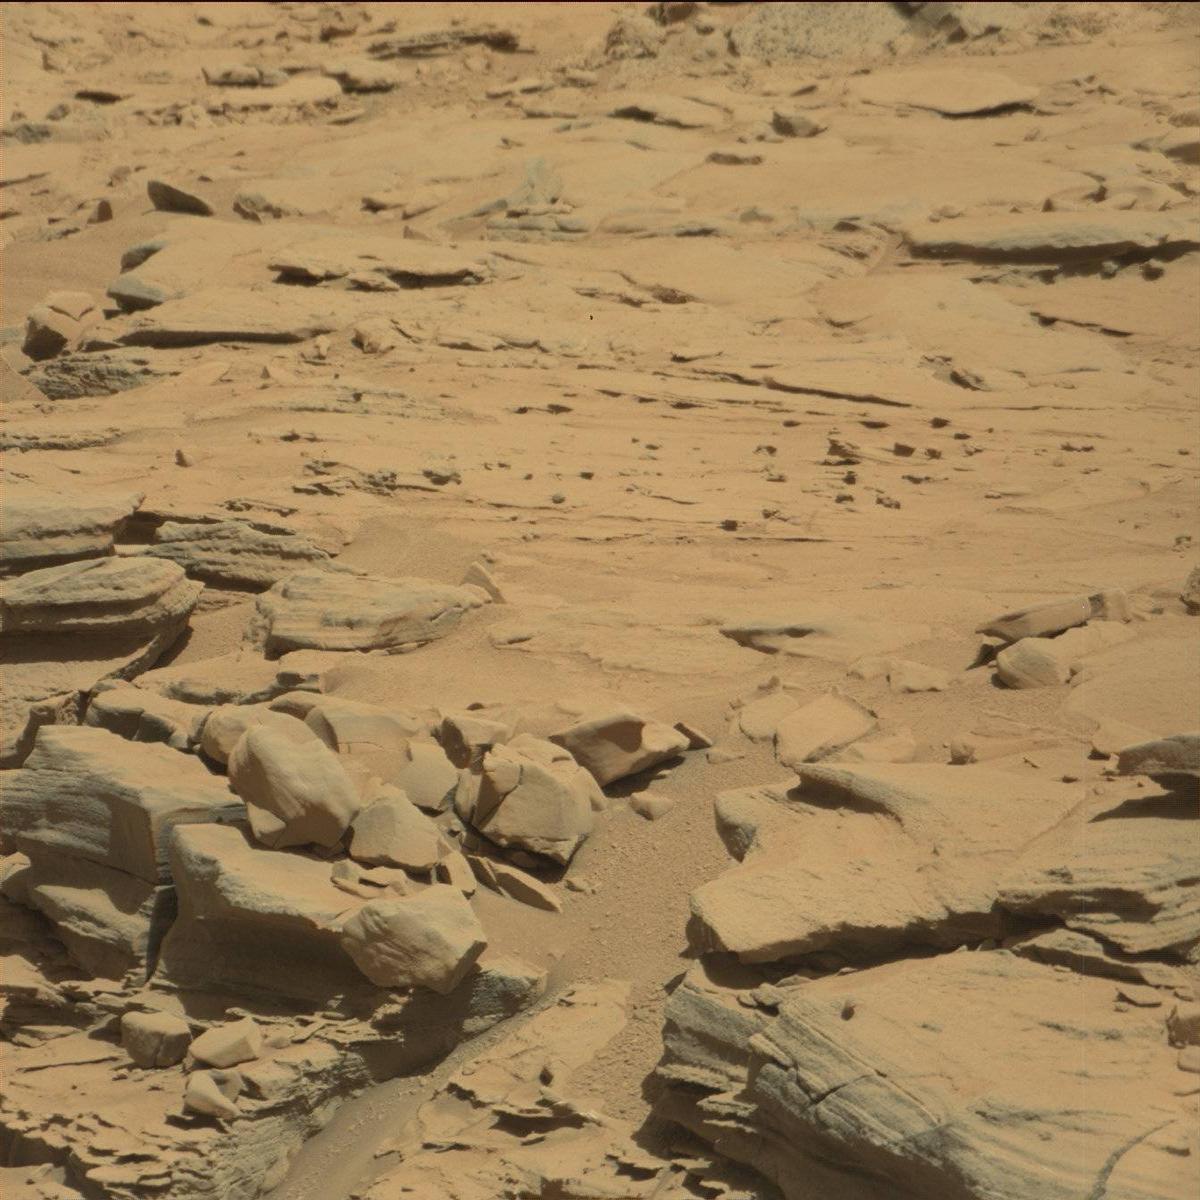
Terrain classes present: Bedrock, Rock, Sand / Soil